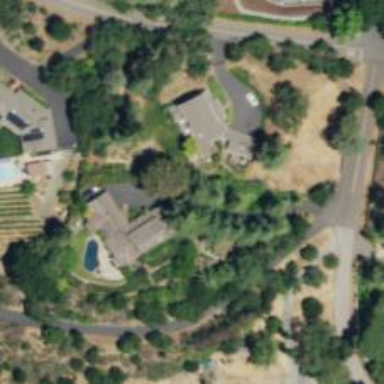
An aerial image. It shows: Driveway.